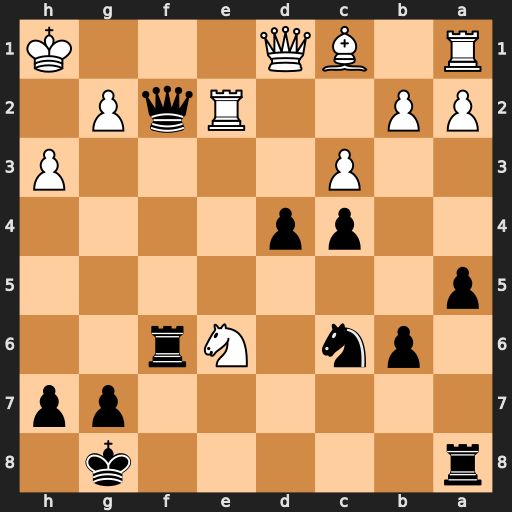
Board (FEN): r5k1/6pp/1pn1Nr2/p7/2pp4/2P4P/PP2RqP1/R1BQ3K
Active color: b
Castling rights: -
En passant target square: -
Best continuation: Qf1+ Qxf1 Rxf1+ Kh2 d3